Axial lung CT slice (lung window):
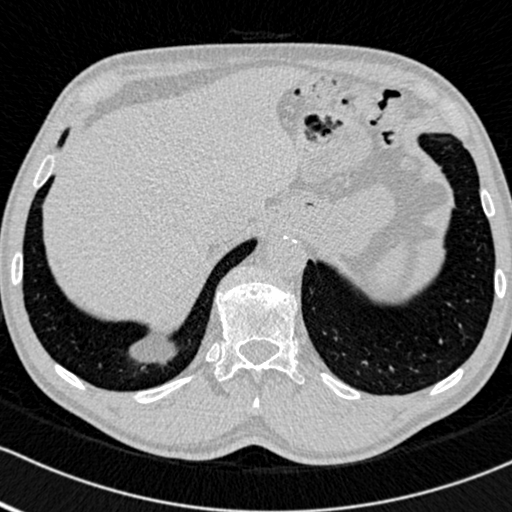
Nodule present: no